Field crop: maize
Growth stage: 1
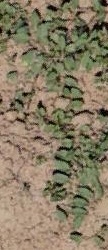
Species: convolvulus